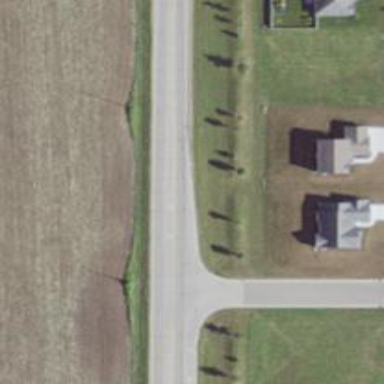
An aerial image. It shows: Tertiary road.